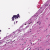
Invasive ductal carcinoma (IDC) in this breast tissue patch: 0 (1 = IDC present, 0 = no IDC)